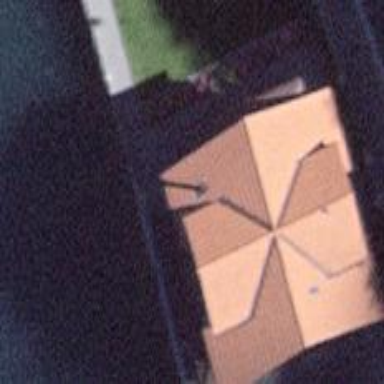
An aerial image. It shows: Residential building with pyramidal roof shape.